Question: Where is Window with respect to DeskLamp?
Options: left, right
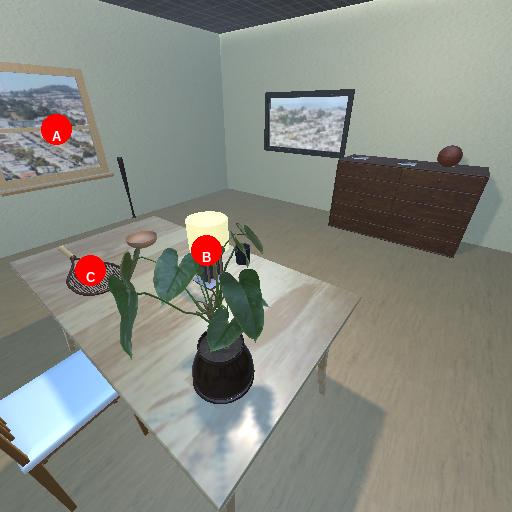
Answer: left